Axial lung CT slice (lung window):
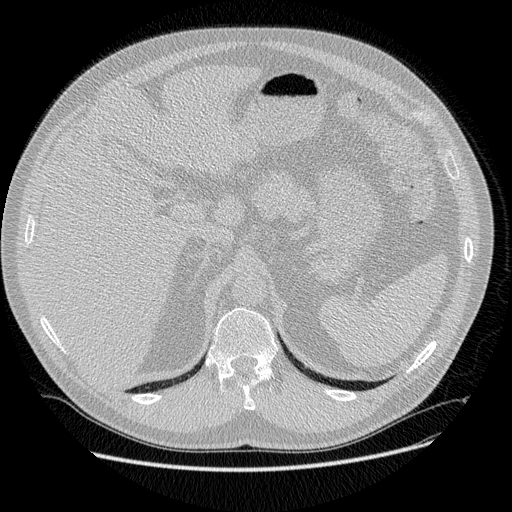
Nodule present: no